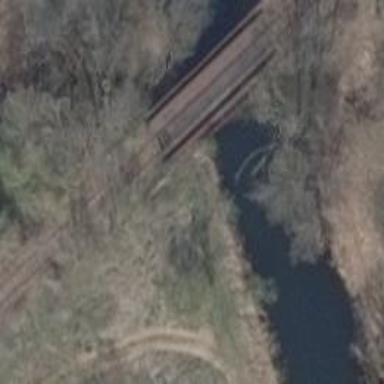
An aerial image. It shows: Disused railway bridge.